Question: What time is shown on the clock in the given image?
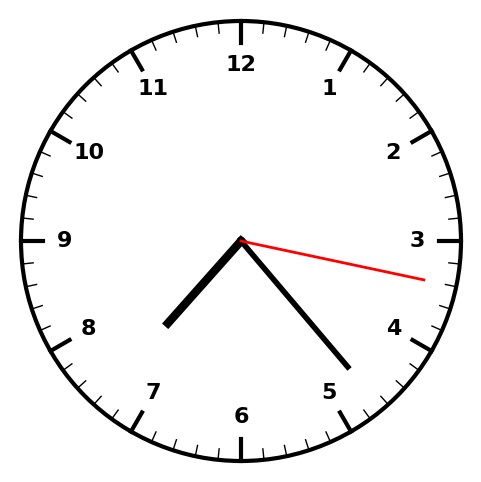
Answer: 07:23:17